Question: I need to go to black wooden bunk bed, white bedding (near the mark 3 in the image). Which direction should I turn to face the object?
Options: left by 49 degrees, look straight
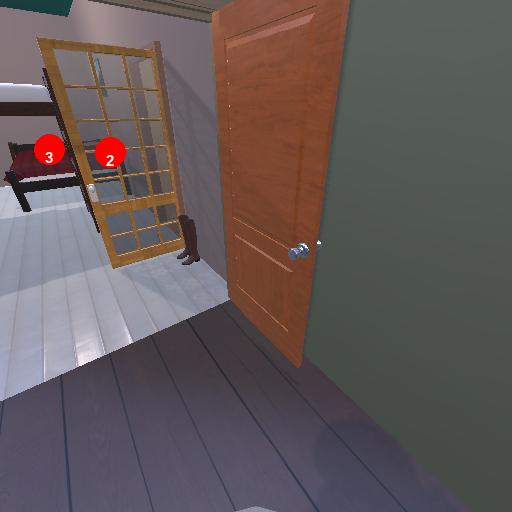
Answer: left by 49 degrees